Interaction volume radius: 10 \u00c5
Interaction volume height: 40 \u00c5
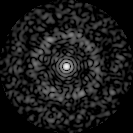
Disorder parameter: 0.8347